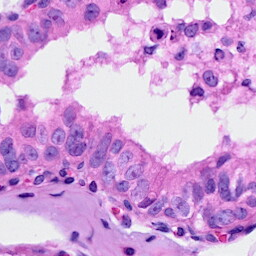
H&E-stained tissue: Breast